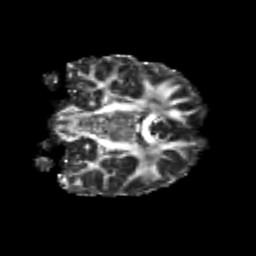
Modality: FA
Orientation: coronal
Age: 25
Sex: female
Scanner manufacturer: siemens
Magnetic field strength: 3 T
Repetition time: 3.5 s
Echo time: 0.113 s